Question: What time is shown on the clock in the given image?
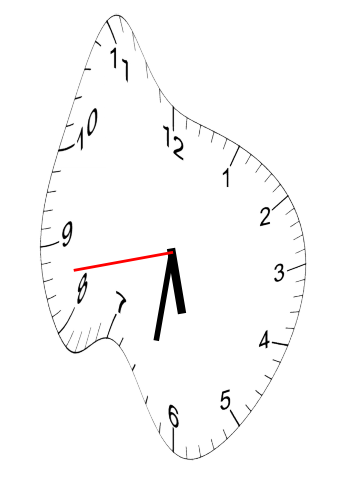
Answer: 05:31:43